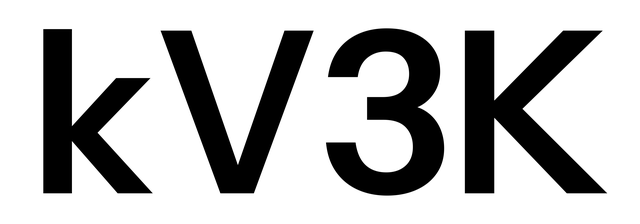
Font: InstrumentSans_SemiBold